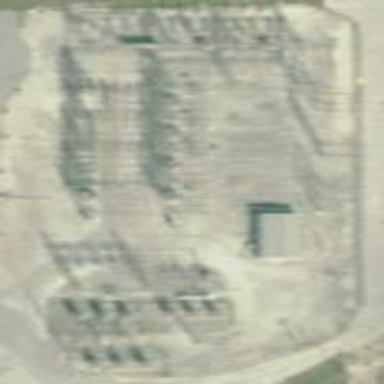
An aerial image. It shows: Power substation with transmission level designation. It is enclosed by fence.